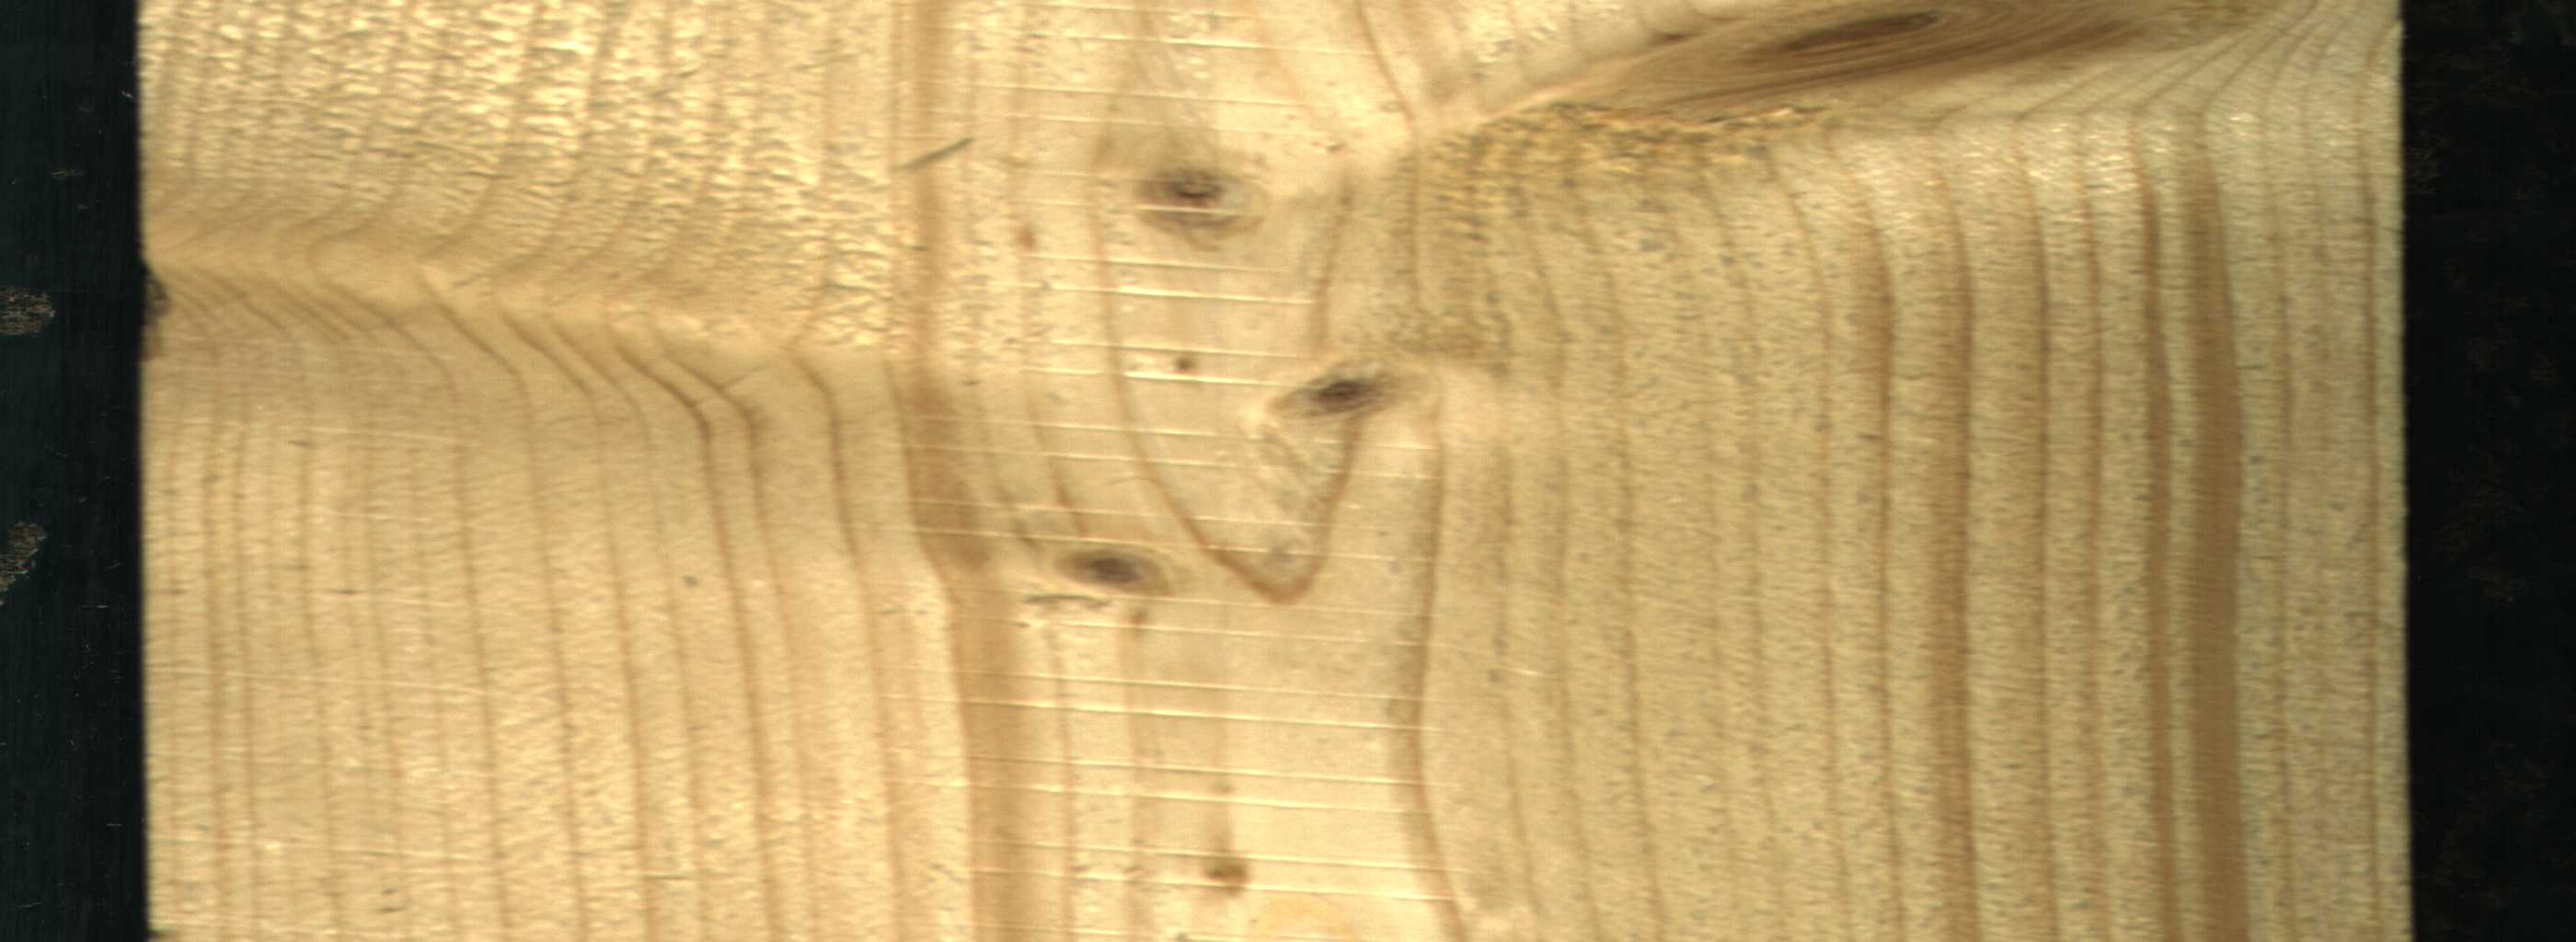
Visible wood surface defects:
Live_Knot
Live_Knot
Live_Knot
Live_Knot